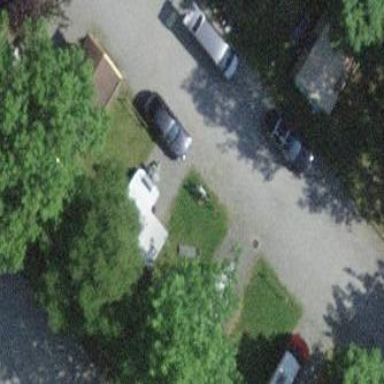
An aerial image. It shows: Camping pitch for tourists.